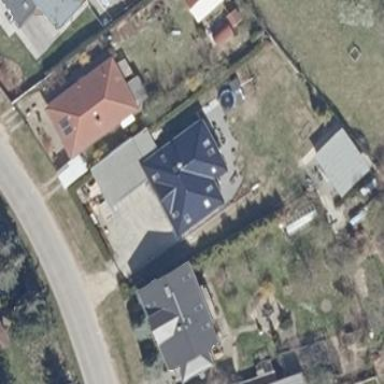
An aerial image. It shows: Detached building.